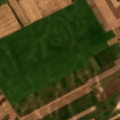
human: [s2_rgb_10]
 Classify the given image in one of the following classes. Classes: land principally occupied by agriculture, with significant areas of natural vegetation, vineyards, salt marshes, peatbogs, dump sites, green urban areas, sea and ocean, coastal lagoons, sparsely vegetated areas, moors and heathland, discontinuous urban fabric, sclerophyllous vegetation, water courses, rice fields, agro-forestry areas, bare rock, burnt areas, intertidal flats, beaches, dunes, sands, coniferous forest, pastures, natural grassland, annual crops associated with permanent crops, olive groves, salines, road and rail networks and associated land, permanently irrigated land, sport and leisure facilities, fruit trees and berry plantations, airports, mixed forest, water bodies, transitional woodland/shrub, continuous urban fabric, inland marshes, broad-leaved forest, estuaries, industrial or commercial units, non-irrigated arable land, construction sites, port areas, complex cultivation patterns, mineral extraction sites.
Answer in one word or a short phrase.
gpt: non-irrigated arable land